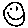
Label: smiley face